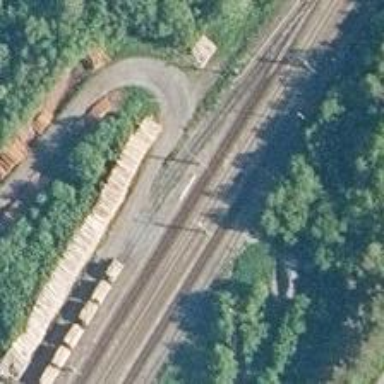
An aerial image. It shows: Railway siding with rails.